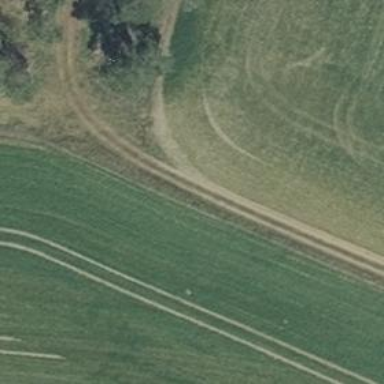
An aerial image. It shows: Gravel track with grade3 tracktype.